Interaction volume radius: 5 \u00c5
Interaction volume height: 10 \u00c5
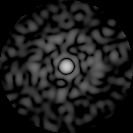
Disorder parameter: 0.8274